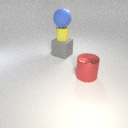
large red metal cylinder in front of large gray rubber cube